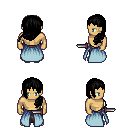
a pixel art fantasy rpg character, male body template, human, tanned skin, overskirt, robe skirt, black left-swept hairstyle, white slippers, dagger, four views (front, back, left, right), 2x2 character sprite sheet, small pixel art, hard edges, no anti-aliasing